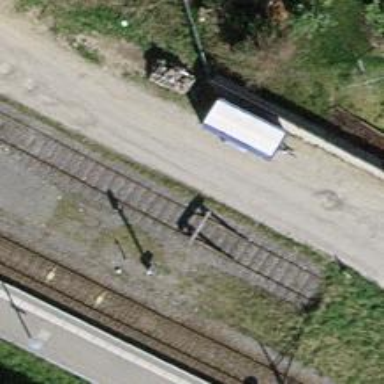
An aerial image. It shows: Railway buffer stop.